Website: apple
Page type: customer-info-address
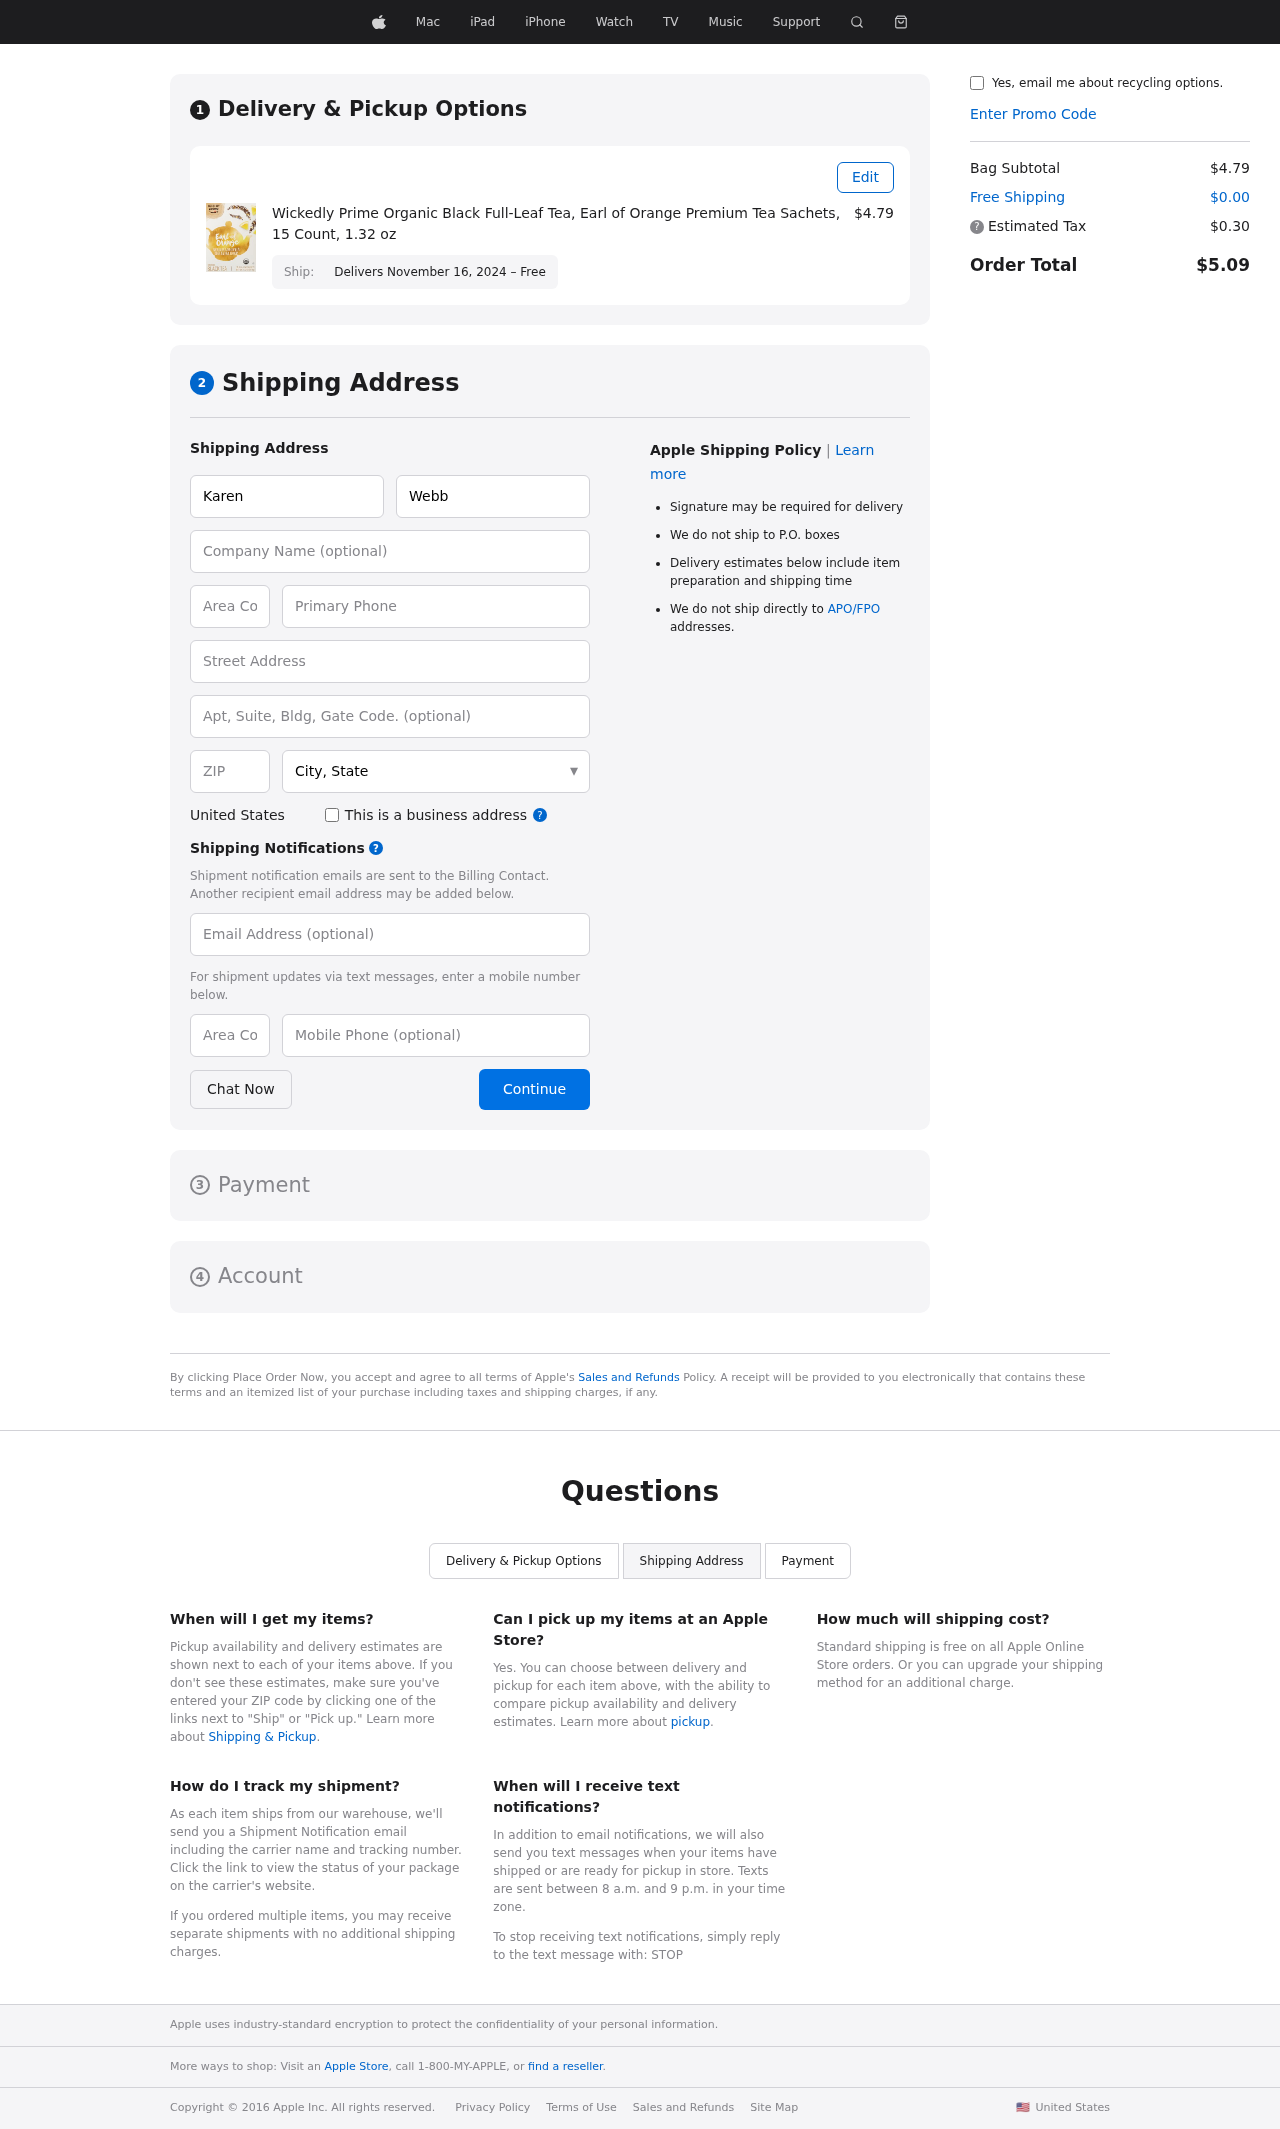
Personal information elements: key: PII_CITY_STATE
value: Adamsmouth, CA
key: PII_COUNTRY
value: United States
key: PII_EMAIL
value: karenwebb@hotmail.com
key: PII_FIRSTNAME
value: Karen
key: PII_LASTNAME
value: Webb
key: PII_PHONE
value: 9804646882
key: PII_PHONE_ALT
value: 8394718851
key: PII_PHONE_ALT_AREA
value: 839
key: PII_PHONE_AREA
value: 980
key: PII_POSTCODE
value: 26861
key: PII_STREET
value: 598 Mark Fork Suite 601
Product elements: key: PRODUCT1_NAME
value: Wickedly Prime Organic Black Full-Leaf Tea, Earl of Orange Premium Tea Sachets, 15 Count, 1.32 oz
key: PRODUCT1_PRICE
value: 4.79
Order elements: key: ORDER_DELIVERY_DATE
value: Delivers November 16, 2024 – Free
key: ORDER_SUBTOTAL
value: $4.79
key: ORDER_SHIPPING_COST
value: $0.00
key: ORDER_TAX
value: $0.30
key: ORDER_TOTAL
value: $5.09